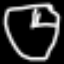
Label: clock